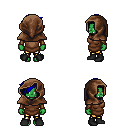
a pixel art fantasy rpg character, female body template, orc, green skin, brown tunic, gold greaves, blue pixie cut hairstyle, cloth hood, leather bracers, black shoes, four views (front, back, left, right), 2x2 character sprite sheet, small pixel art, hard edges, no anti-aliasing